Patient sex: F
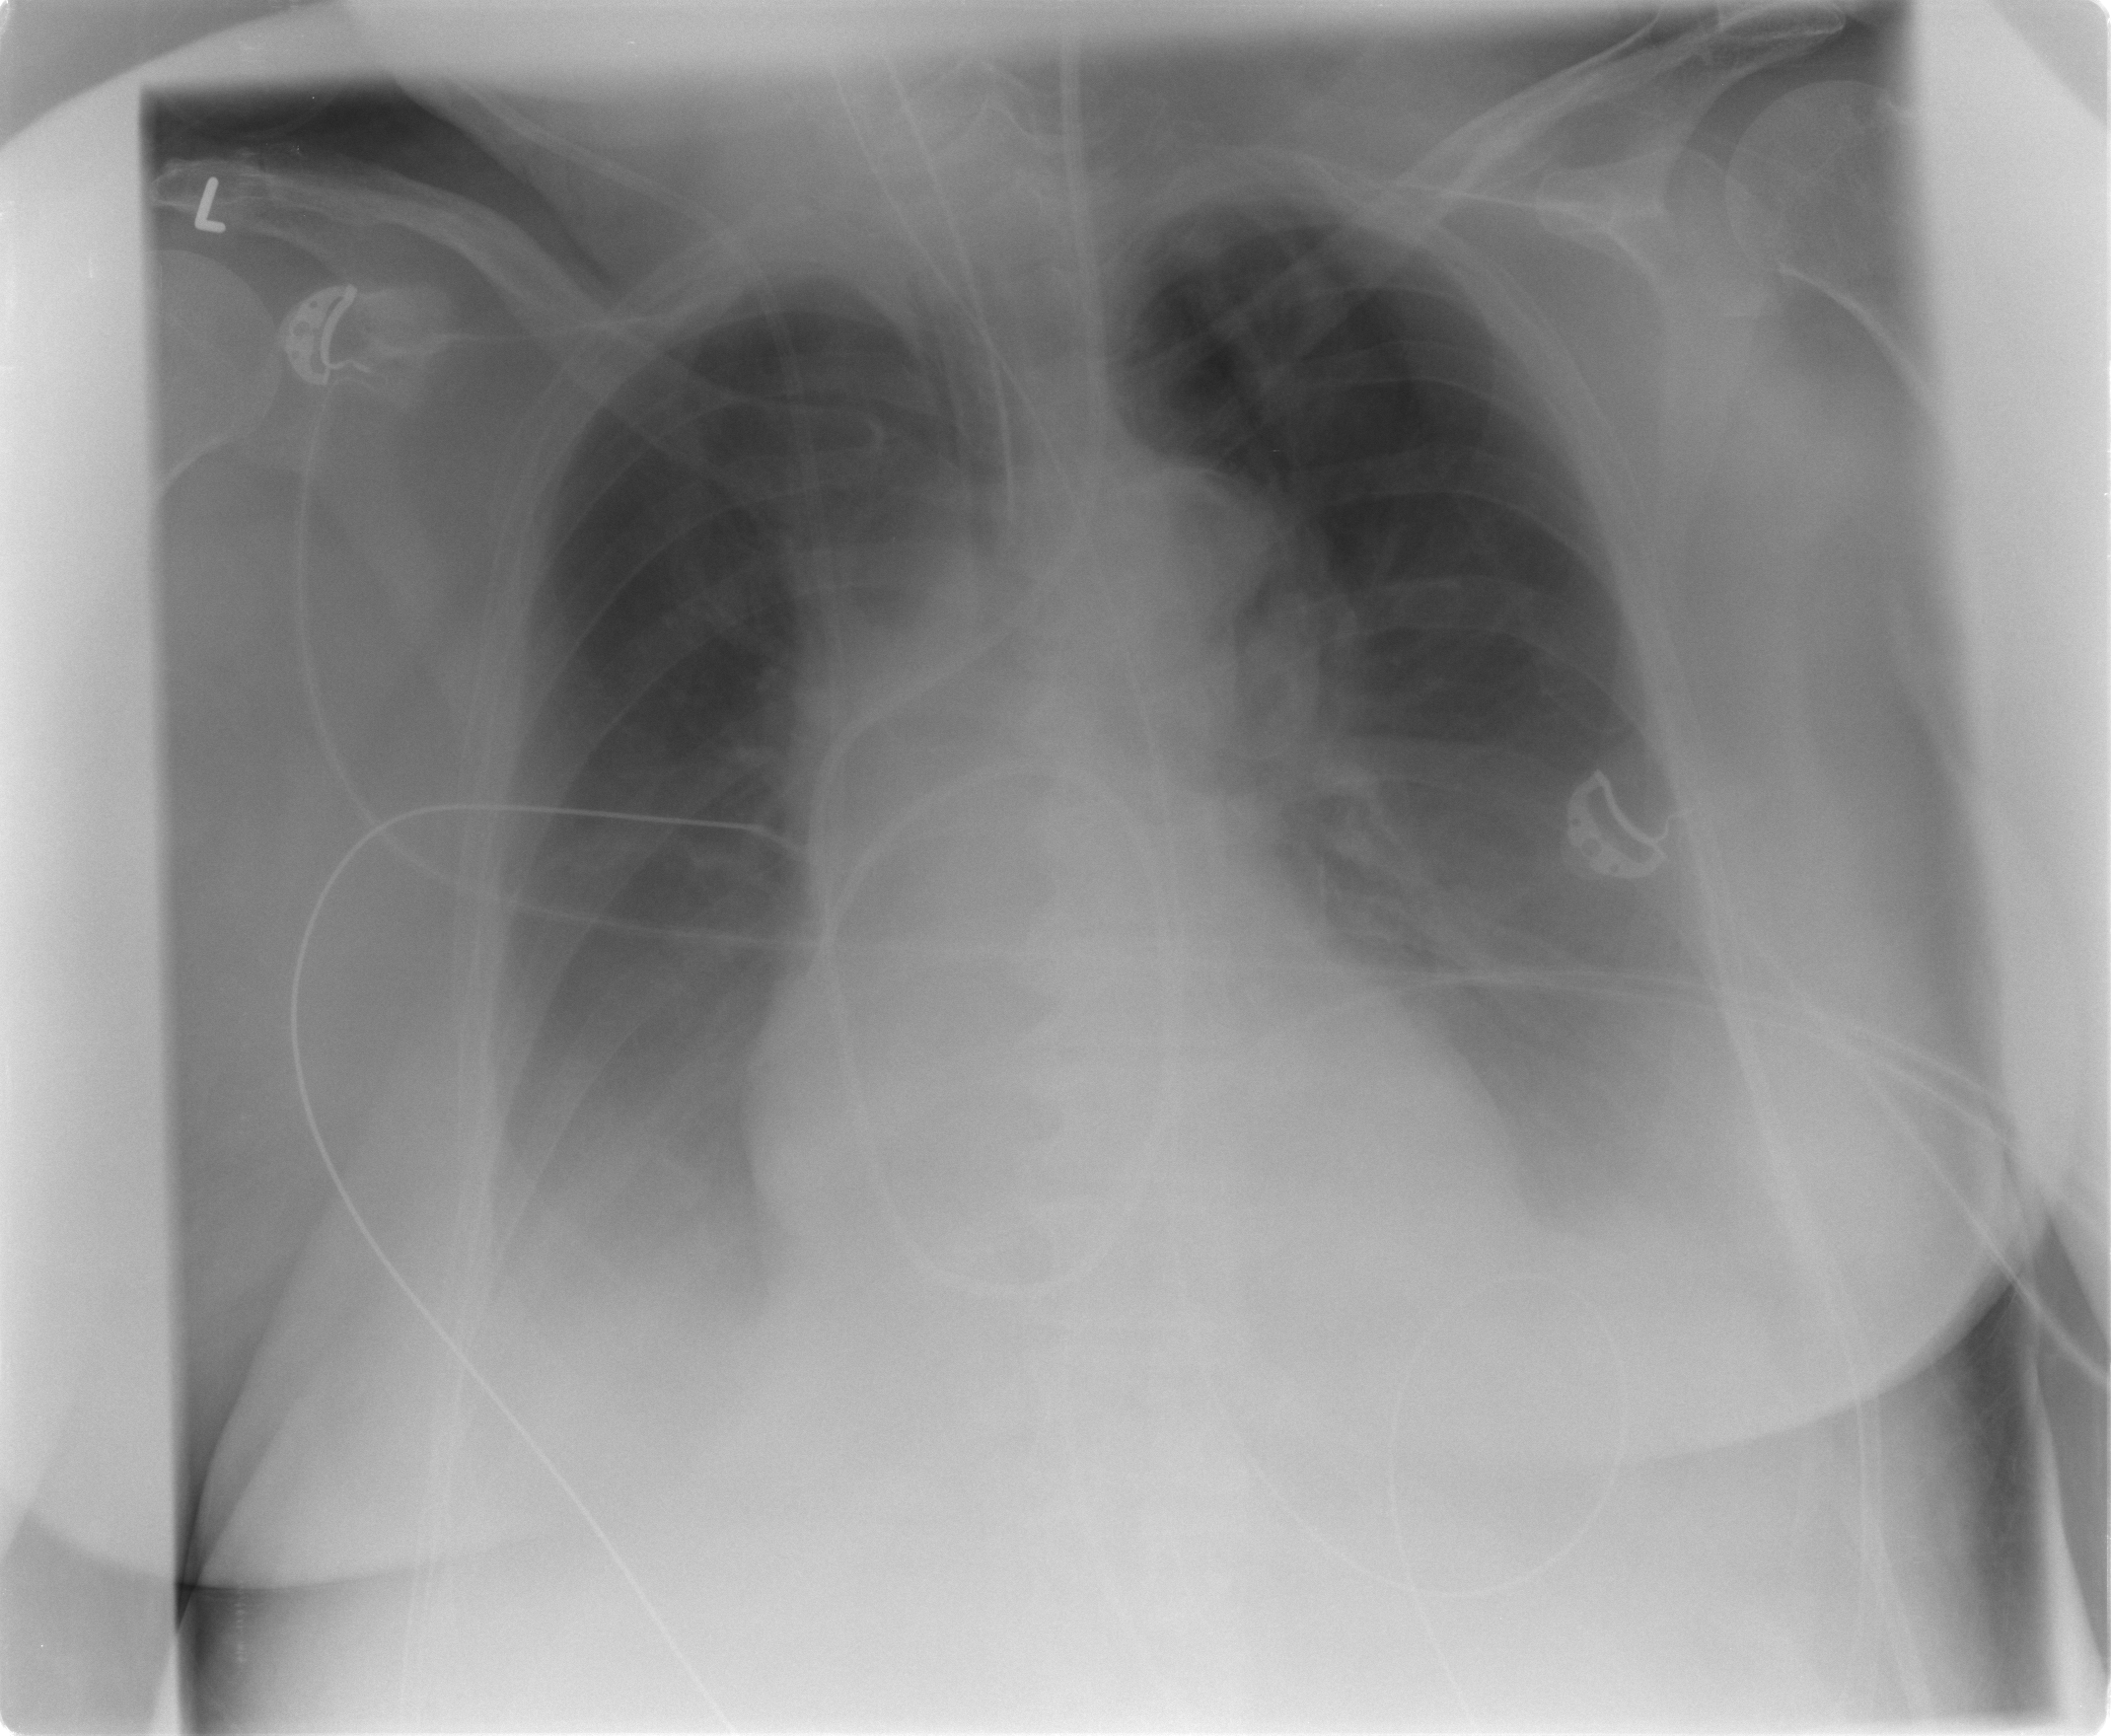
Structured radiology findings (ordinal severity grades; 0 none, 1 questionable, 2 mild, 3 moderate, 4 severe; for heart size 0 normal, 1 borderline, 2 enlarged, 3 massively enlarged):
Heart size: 0
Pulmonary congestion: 4
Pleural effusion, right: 3
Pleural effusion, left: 3
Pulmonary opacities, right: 0
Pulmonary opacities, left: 0
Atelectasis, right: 0
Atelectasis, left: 2